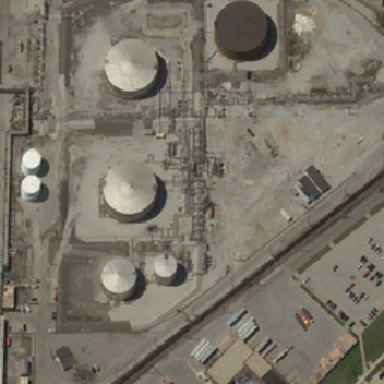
Some storage tanks are close to many pipelines and parking lots .